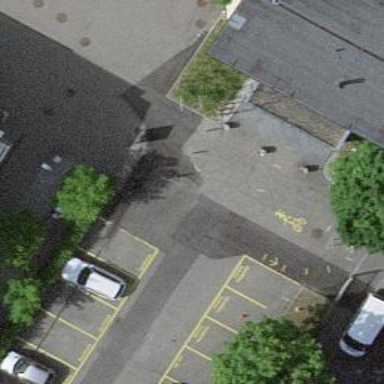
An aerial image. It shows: Bollard.